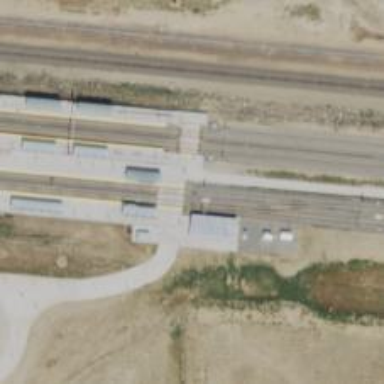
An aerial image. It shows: Crossing for the railway.